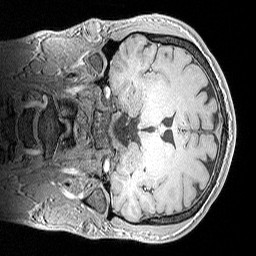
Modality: MP2RAGE
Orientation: coronal
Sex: male
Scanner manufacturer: siemens
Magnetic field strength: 3 T
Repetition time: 5 s
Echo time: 0.00292 s